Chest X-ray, PA view. Patient: 66 years old, sex M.
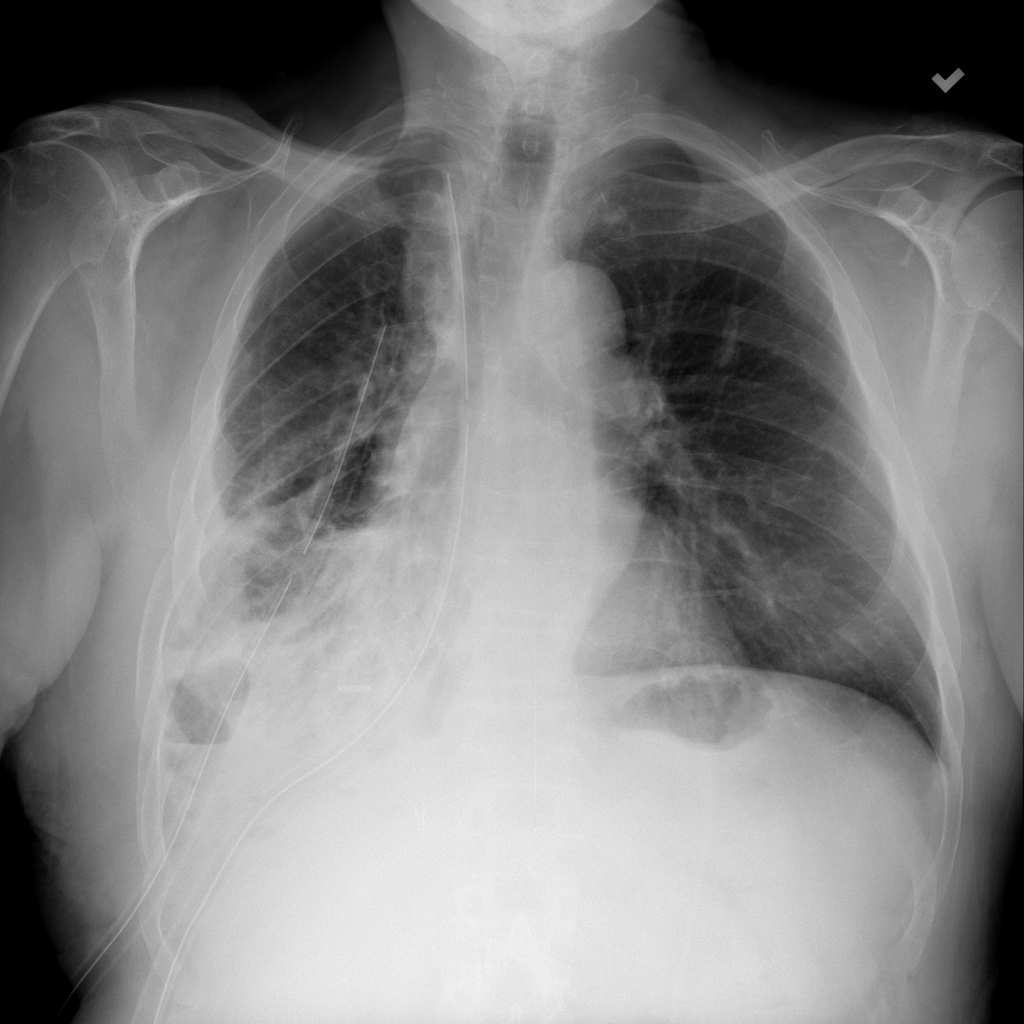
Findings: No Finding